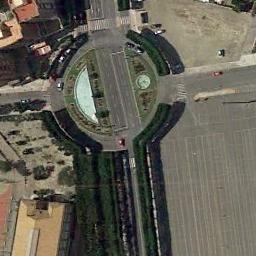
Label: roundabout